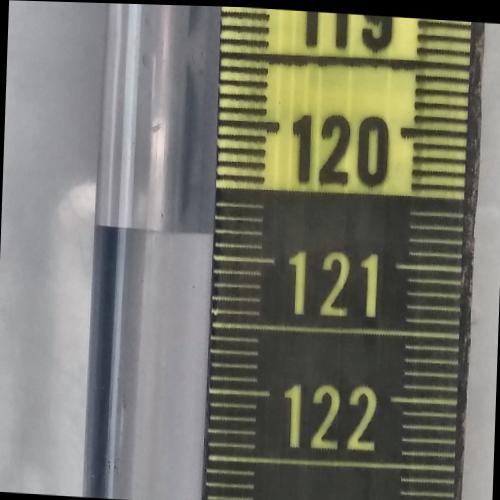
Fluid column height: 120.8 cm